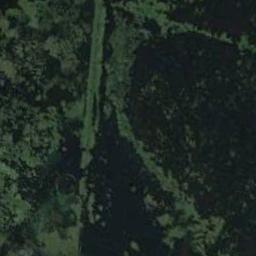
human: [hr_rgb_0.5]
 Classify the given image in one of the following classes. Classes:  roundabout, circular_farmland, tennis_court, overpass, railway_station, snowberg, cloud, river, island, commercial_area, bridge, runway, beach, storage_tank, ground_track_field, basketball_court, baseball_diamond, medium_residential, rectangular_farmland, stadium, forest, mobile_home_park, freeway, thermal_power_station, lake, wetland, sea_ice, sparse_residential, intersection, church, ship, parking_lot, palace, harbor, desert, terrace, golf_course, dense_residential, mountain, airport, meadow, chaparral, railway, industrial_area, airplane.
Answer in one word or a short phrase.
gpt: wetland